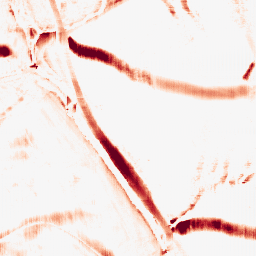
Category: morphological
Decomposition family: morphological_rect
Decomposition parameters: operation: opening
width: 10
height: 20
Upsampling method: fft_zeropad
Upsampling parameters: scale: 8
Upsampling scale: 8